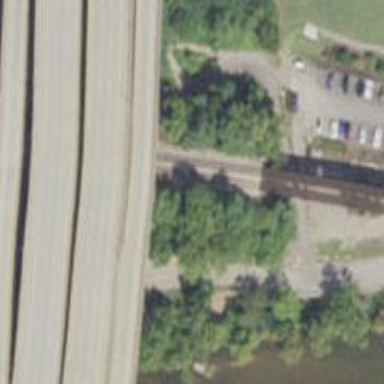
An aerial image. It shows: Footway on suspension bridge.